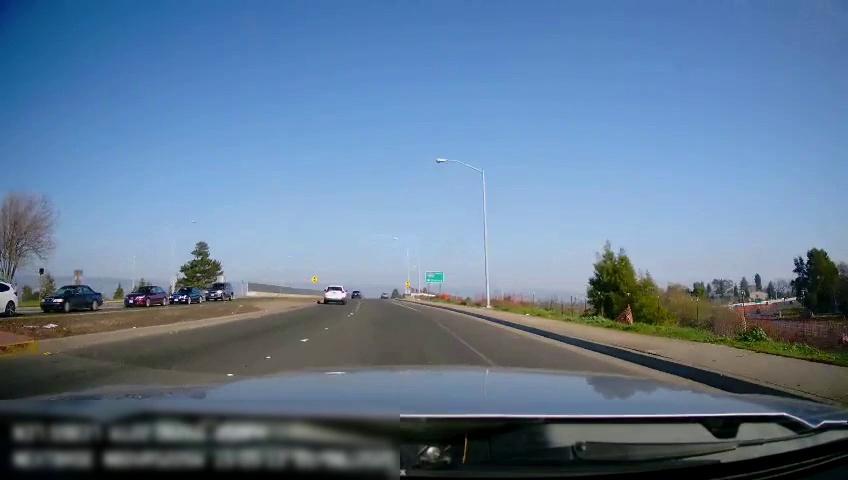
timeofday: Day
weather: Sunny
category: Drivable Space
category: Drivable Space
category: Vehicles | SUV
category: Vehicles | Car
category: Vehicles | Car
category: Vehicles | Car
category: Vehicles | Car
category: Vehicles | Car
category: Vehicles | SUV
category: Lanes | Alternate Lane
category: Lanes | Current Lane
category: Traffic | Signs